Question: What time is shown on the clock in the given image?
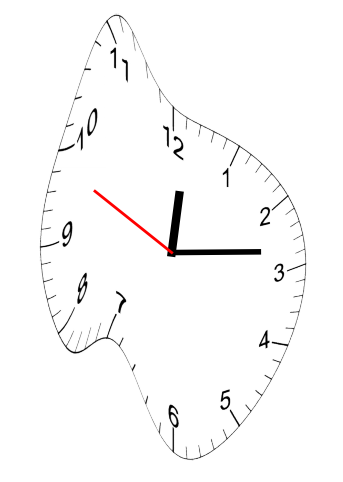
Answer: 12:13:49